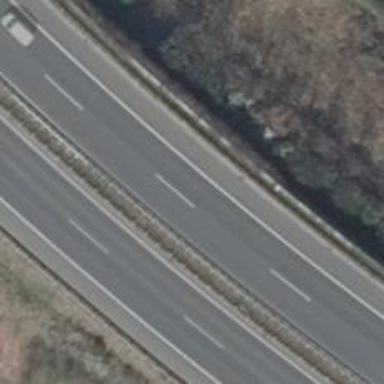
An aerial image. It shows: Trunk highway designated for motor vehicles.